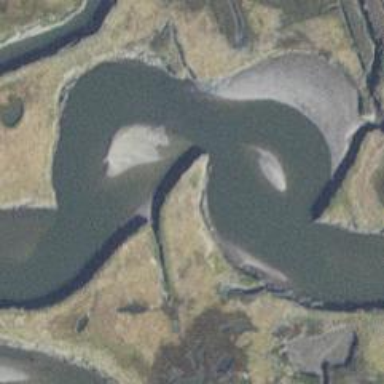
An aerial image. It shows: Tidal river flows in the area.